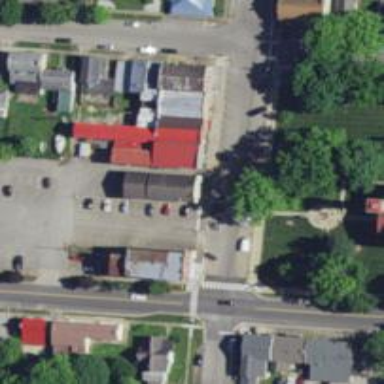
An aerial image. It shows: Alley with asphalt surface designated as service road.